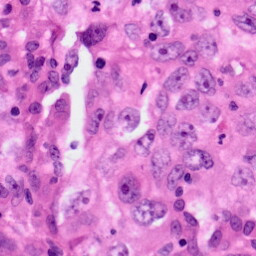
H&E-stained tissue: Lung